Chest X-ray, PA view. Patient: 45 years old, sex M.
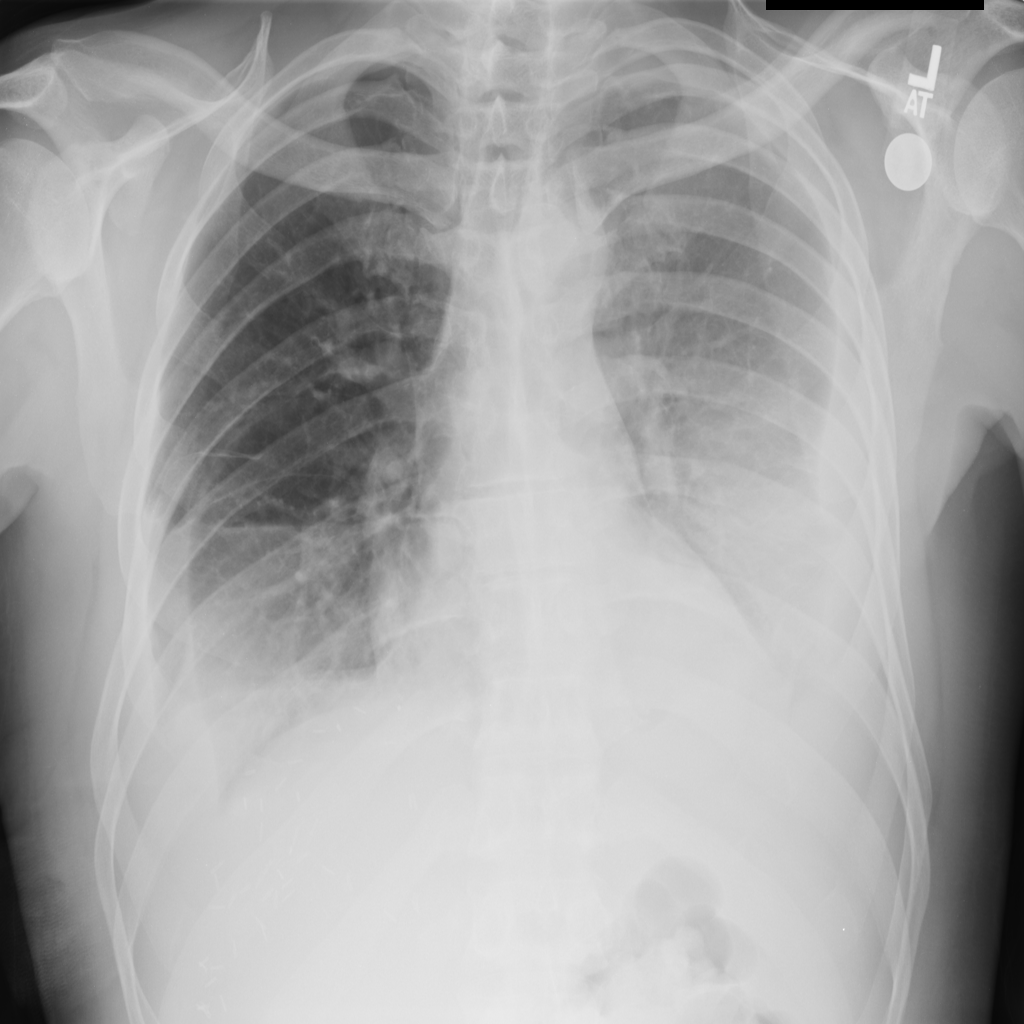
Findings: Effusion, Pneumothorax